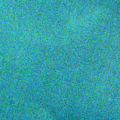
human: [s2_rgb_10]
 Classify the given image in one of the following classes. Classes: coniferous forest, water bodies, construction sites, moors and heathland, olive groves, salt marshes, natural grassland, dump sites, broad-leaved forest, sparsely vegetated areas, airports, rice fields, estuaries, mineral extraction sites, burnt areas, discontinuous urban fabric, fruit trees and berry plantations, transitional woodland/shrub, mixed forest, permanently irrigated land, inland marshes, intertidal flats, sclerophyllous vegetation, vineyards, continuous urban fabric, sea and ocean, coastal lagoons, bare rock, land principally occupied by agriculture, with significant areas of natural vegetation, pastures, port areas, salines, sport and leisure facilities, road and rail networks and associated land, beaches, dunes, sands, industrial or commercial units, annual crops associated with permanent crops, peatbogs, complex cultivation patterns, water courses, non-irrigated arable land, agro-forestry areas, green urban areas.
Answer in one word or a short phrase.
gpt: sea and ocean